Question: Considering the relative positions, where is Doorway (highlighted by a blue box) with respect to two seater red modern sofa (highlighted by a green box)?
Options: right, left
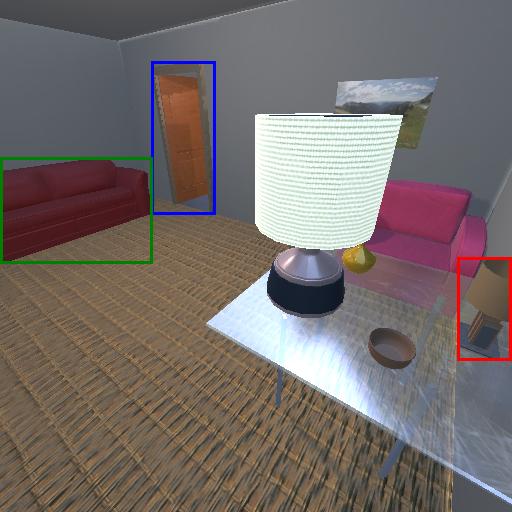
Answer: right